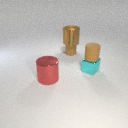
large red metal cylinder in front of small brown rubber cylinder